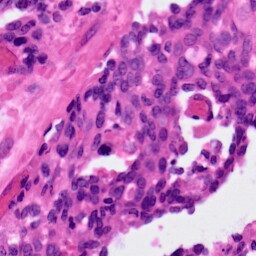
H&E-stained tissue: Ovarian